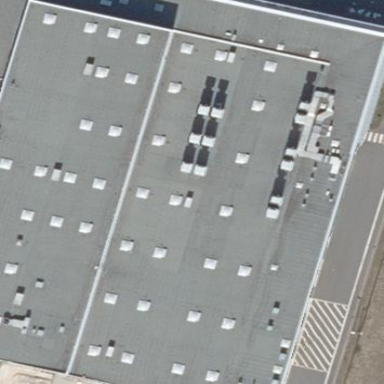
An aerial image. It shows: Industrial building.